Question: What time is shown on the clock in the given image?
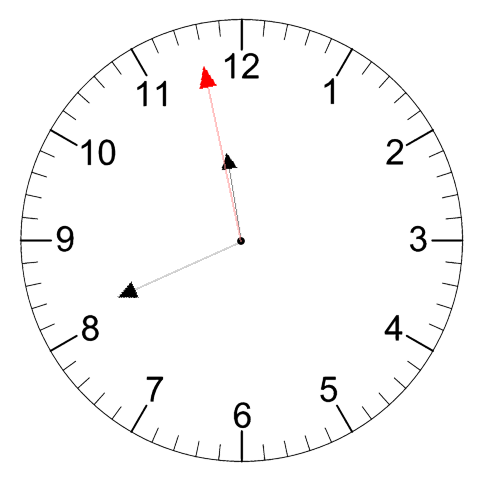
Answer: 11:40:58